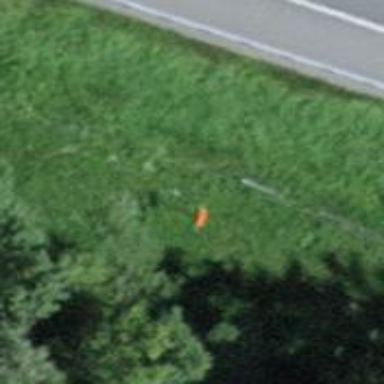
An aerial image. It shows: Pole with roofed pipeline marker.